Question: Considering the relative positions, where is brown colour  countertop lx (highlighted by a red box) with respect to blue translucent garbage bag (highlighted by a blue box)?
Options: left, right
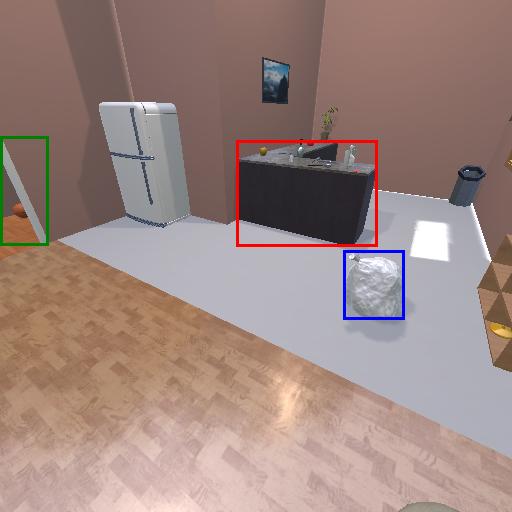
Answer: left